Field crop: maize
Growth stage: 1
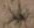
Species: salsola